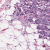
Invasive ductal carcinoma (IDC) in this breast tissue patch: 1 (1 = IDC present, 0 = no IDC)